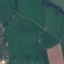
Label: Pasture